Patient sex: M
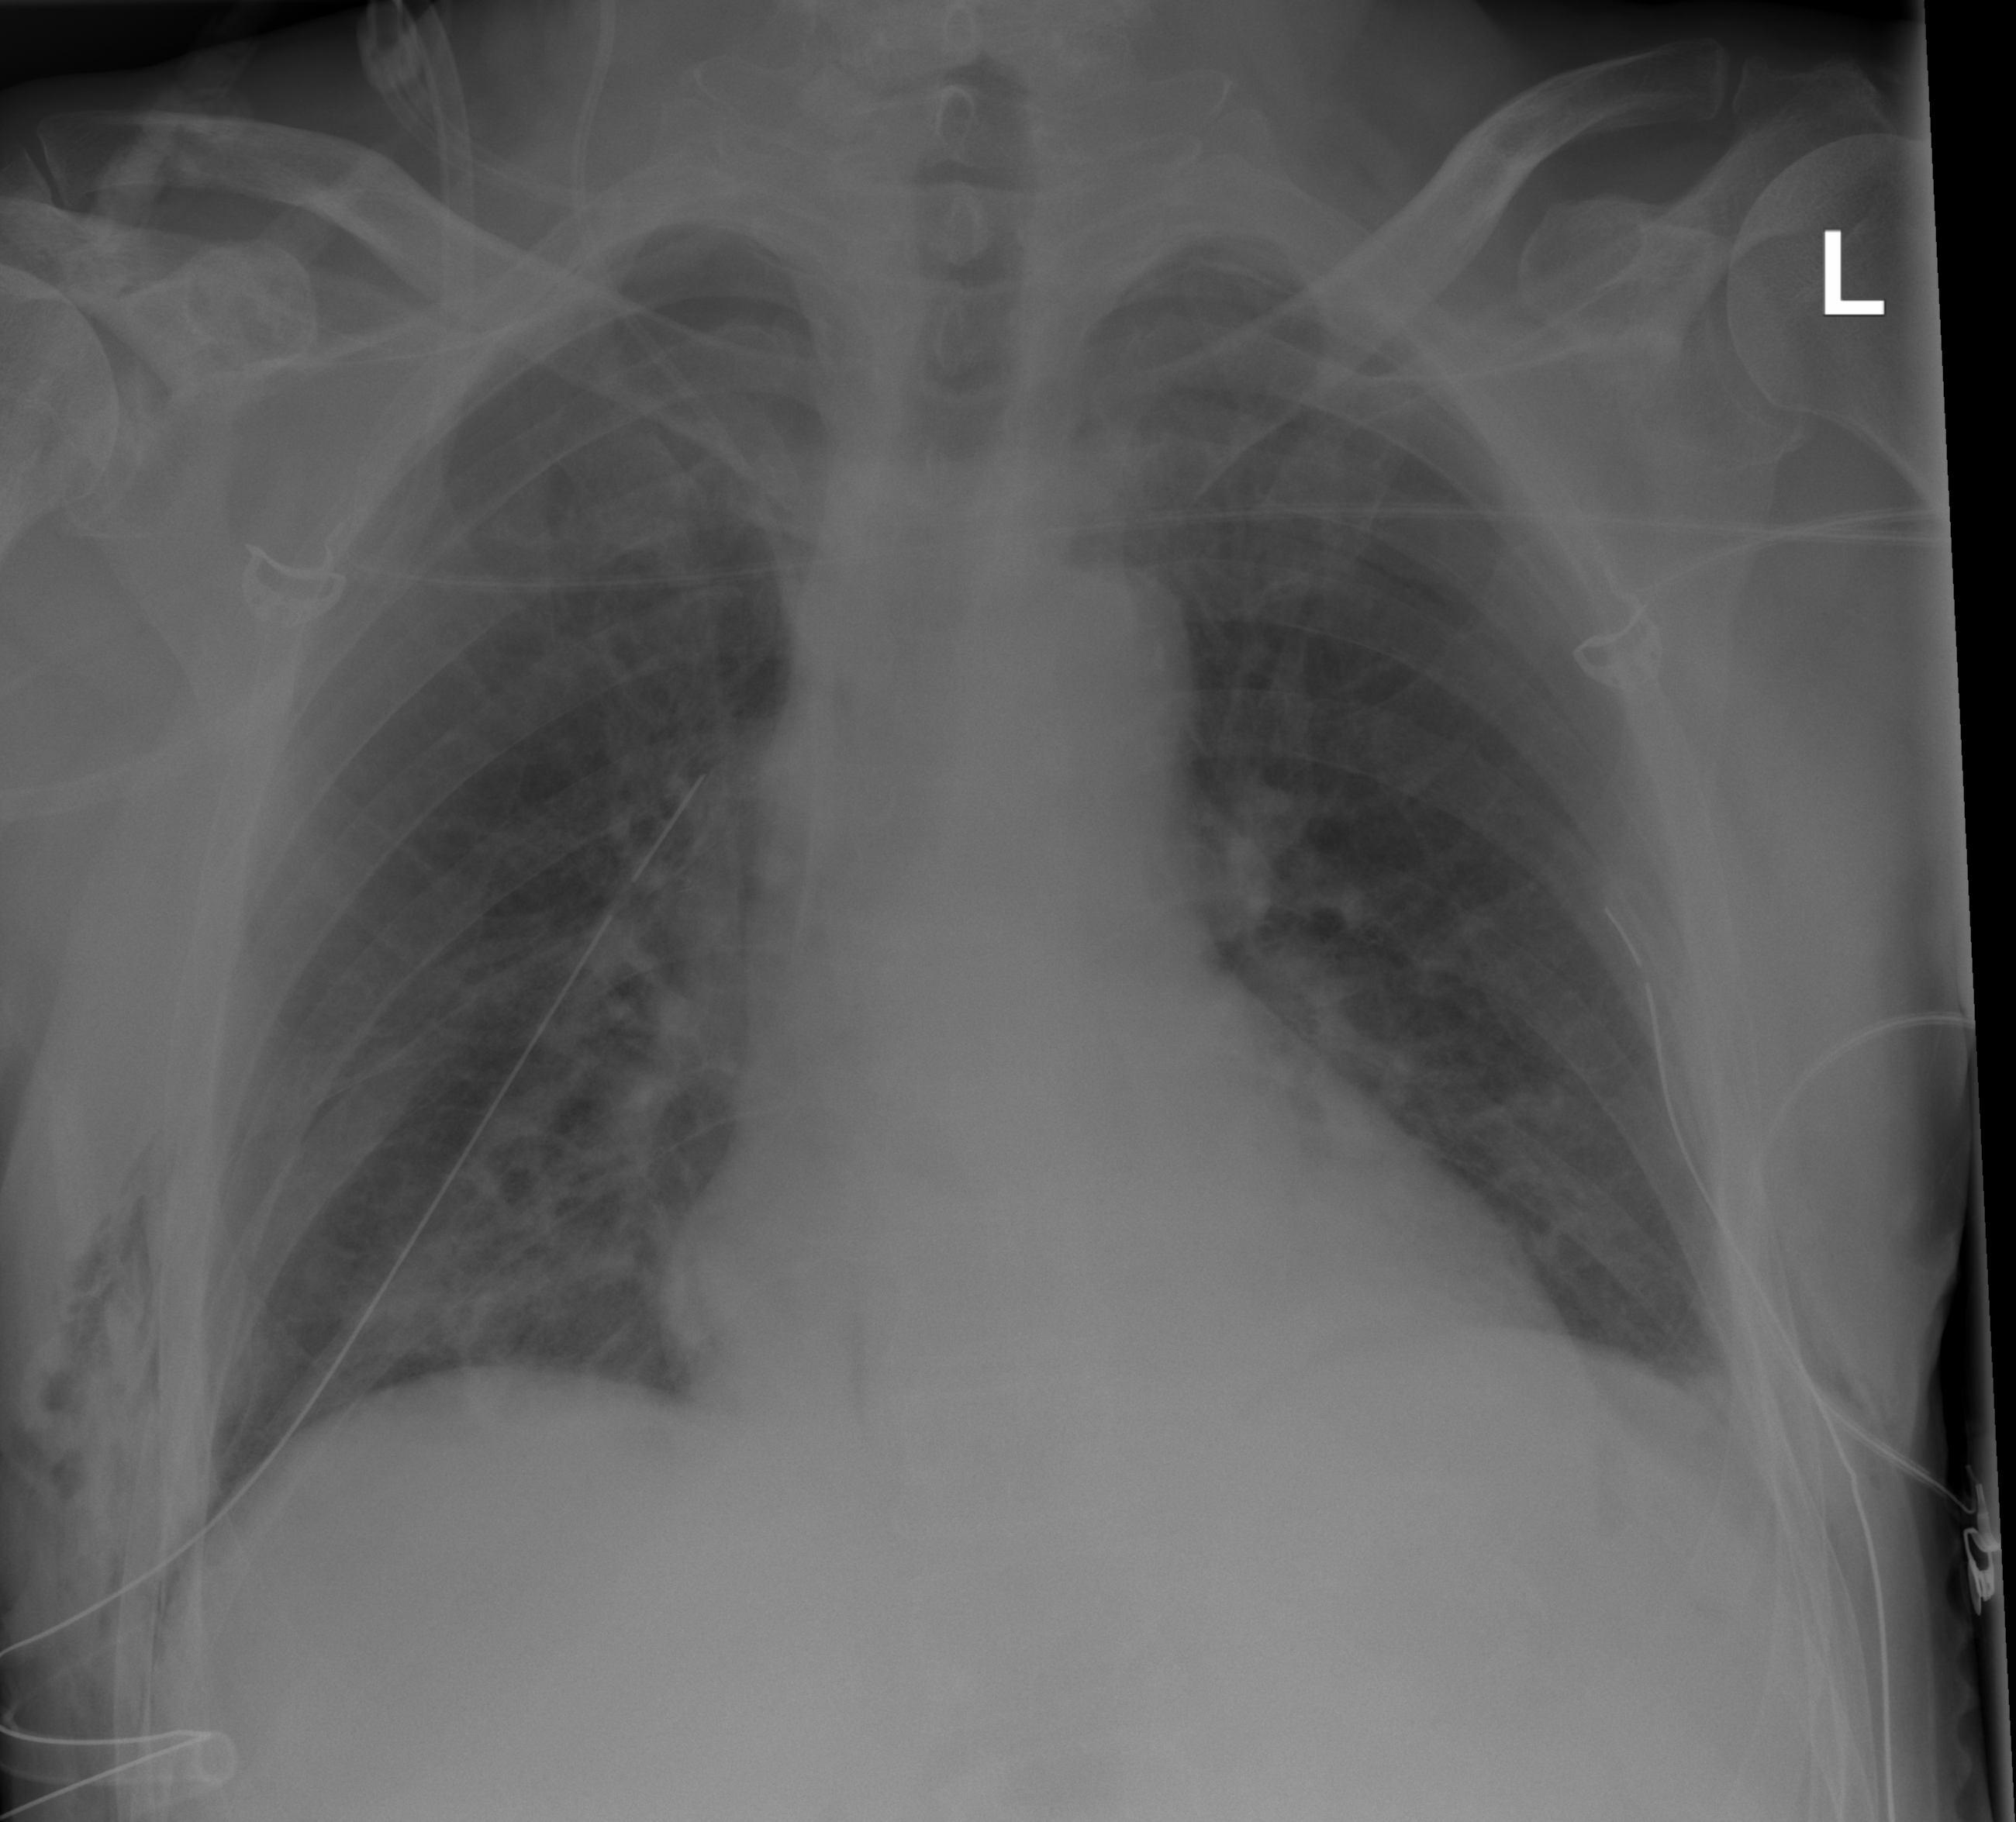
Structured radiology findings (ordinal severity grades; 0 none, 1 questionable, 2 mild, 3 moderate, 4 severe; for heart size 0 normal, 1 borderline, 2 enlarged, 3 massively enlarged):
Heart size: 2
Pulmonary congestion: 0
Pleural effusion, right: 0
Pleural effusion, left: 2
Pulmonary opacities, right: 0
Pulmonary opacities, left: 0
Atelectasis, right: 0
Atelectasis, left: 0